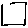
Label: square